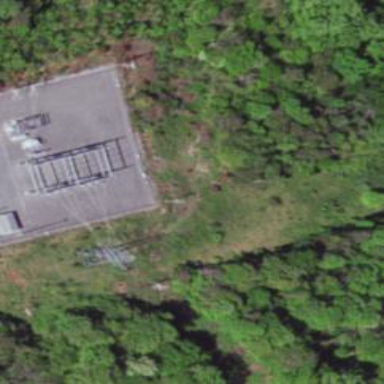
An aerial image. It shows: Power substation.